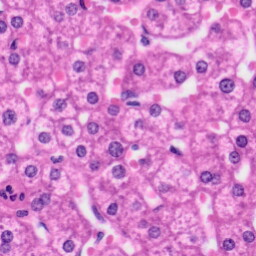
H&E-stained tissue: Liver